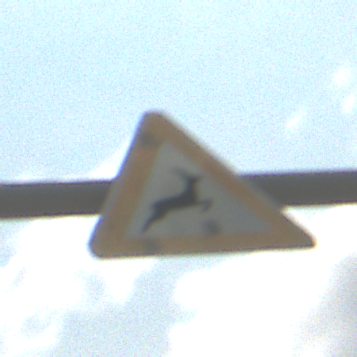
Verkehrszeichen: WildwechselLinks
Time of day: Midday
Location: Outdoor (Suburban)
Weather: PartlyCloudy
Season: Summer
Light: Natural